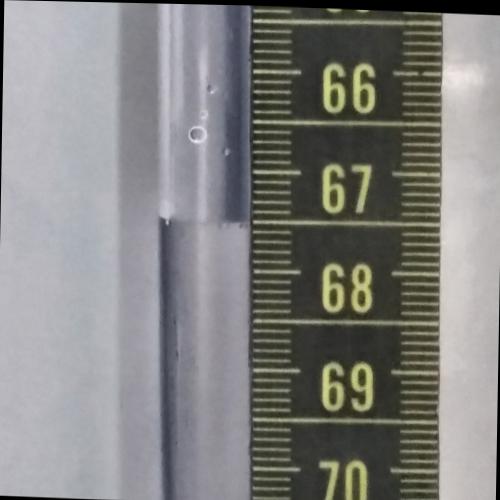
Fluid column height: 67.5 cm